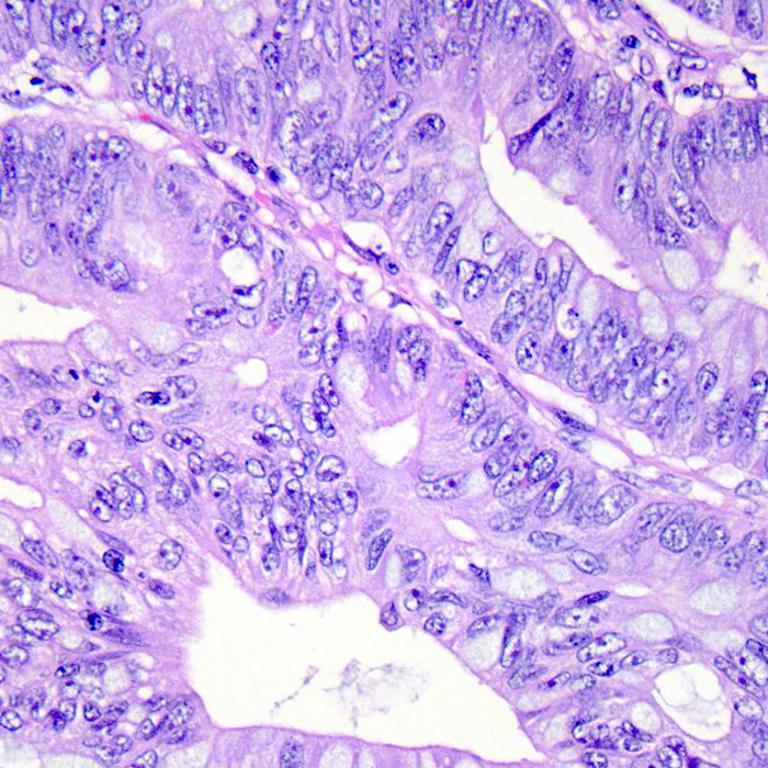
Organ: colon
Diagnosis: adenocarcinomas